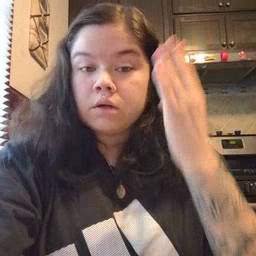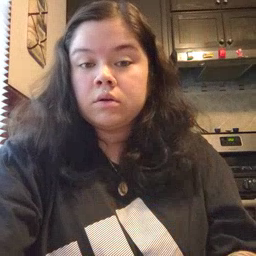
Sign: morning